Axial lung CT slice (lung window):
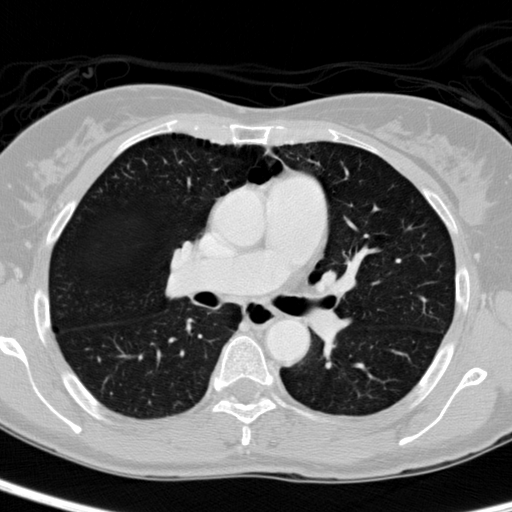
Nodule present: no